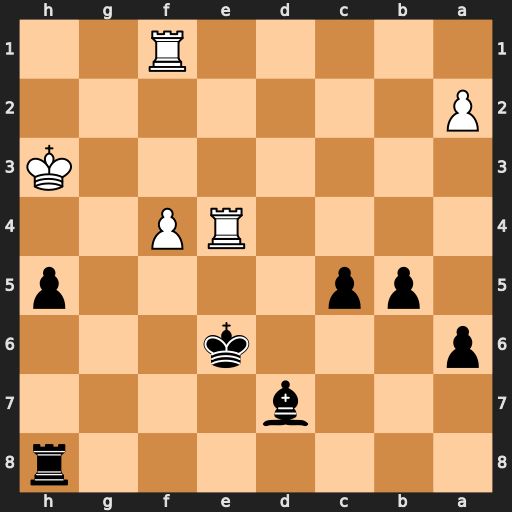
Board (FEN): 7r/3b4/p3k3/1pp4p/4RP2/7K/P7/5R2
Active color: b
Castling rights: -
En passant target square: -
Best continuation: Kd5+ Kh4 Kxe4